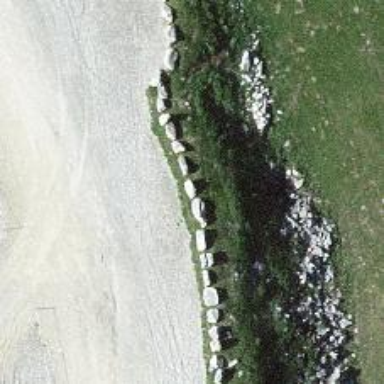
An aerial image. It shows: Block barrier.